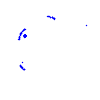
Particle: proton